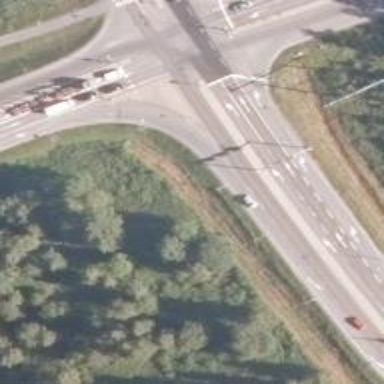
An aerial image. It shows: Trunk link highway with asphalt surface.